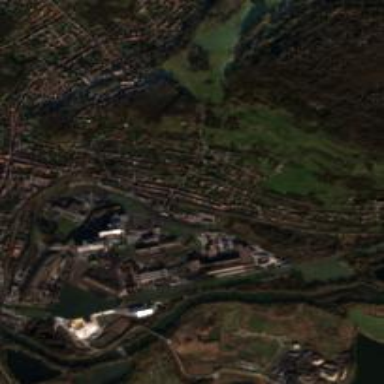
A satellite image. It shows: Industrial area dedicated to steelmaking works.